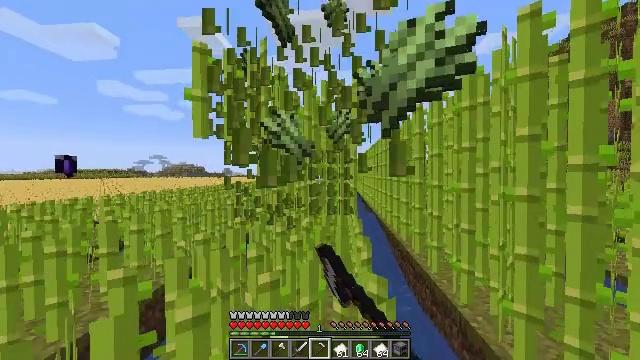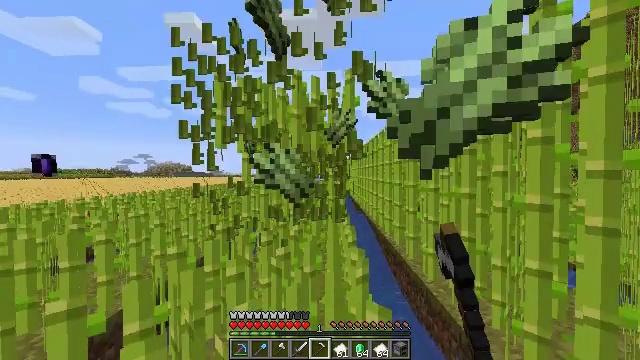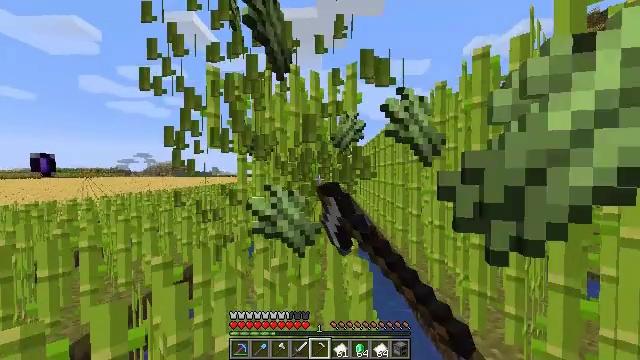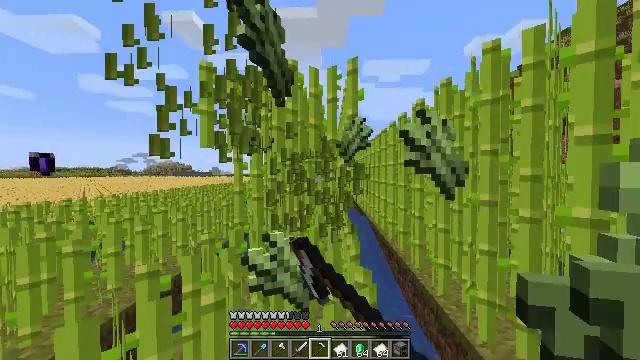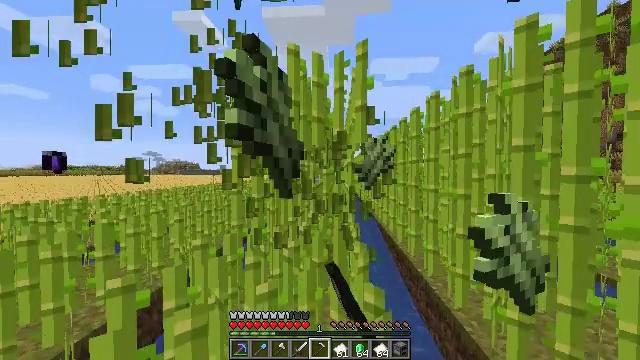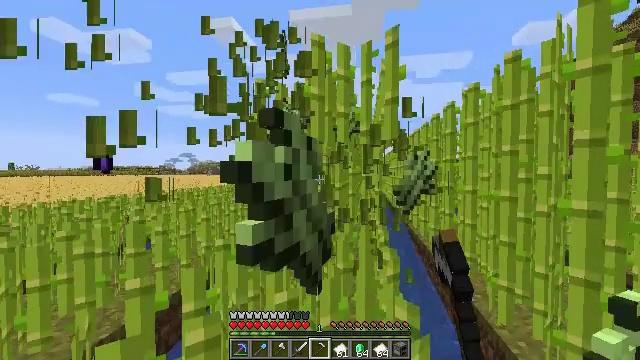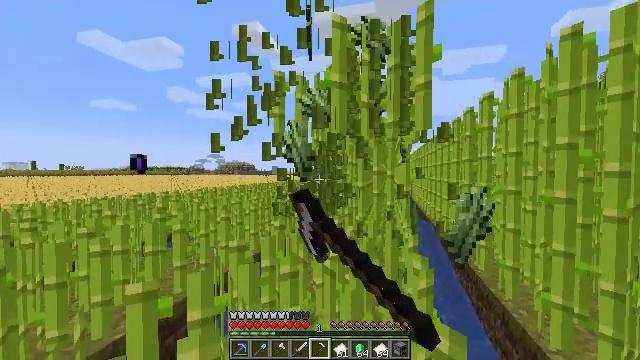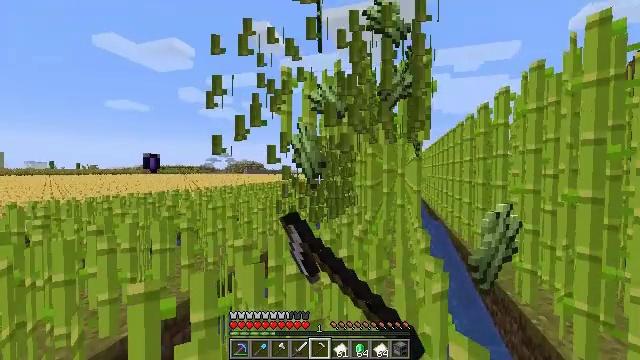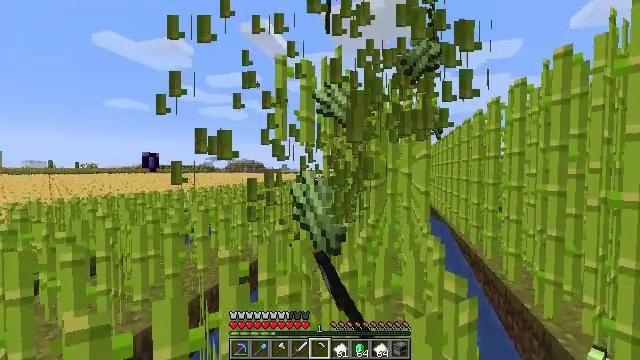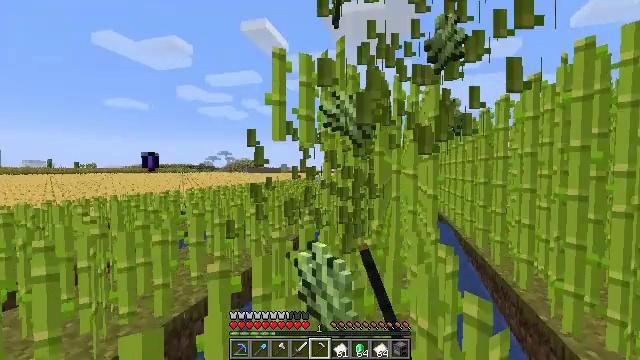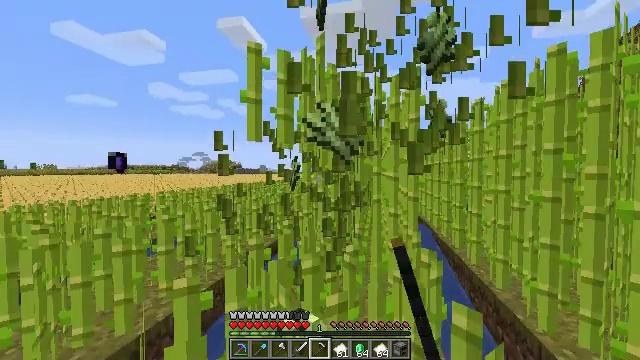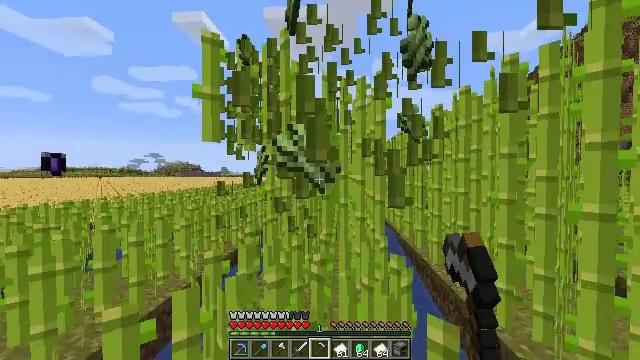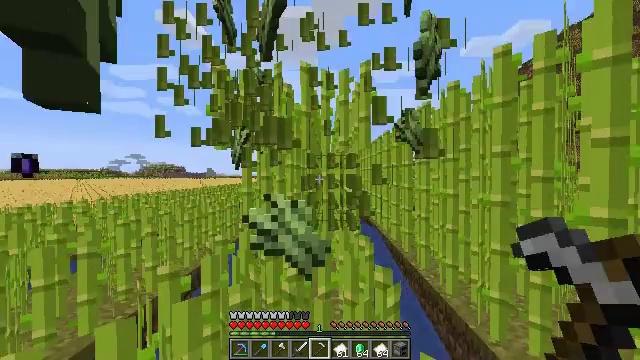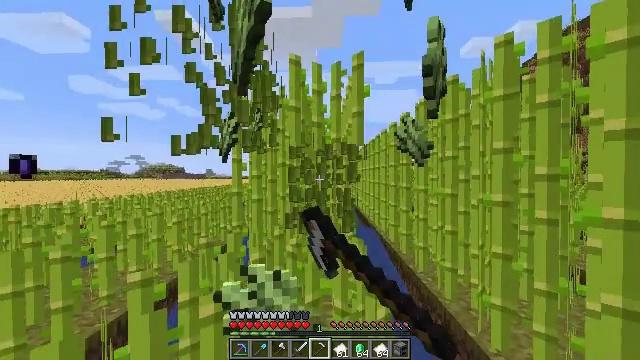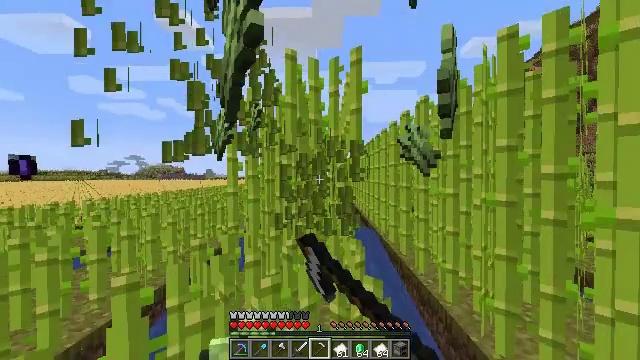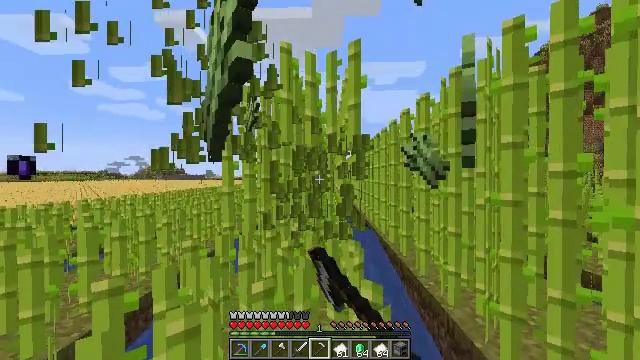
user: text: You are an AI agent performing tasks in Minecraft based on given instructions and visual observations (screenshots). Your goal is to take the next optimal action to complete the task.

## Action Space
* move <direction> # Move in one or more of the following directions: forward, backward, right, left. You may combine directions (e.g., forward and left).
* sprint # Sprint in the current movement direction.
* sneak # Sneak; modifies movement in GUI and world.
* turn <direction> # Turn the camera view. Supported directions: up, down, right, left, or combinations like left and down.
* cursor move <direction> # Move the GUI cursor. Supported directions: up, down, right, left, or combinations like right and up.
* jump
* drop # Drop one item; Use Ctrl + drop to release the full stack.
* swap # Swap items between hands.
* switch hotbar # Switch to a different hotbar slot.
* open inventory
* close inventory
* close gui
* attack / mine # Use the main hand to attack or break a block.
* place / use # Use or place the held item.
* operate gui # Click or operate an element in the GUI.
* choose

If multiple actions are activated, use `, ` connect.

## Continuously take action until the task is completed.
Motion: motion action
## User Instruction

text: Break the sugar cane.
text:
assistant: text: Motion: move forward, turn right, attack / mine
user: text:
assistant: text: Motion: move forward, attack / mine
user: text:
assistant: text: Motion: move forward, attack / mine
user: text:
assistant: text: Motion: move forward, turn left, attack / mine
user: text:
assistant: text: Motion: move forward, turn left, attack / mine
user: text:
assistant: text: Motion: move forward, turn left, attack / mine
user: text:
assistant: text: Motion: move forward, turn left, attack / mine
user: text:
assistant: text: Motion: move forward, attack / mine
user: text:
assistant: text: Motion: move forward, attack / mine
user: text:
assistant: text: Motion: move forward, turn right, attack / mine
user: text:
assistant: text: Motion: move forward and move right, turn right, attack / mine
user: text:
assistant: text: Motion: move forward and move right, turn right, attack / mine
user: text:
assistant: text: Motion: move forward and move right, attack / mine
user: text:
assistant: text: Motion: move forward, attack / mine
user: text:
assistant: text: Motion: move forward, attack / mine
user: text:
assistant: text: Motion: move forward, attack / mine
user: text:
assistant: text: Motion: move forward, turn left, attack / mine
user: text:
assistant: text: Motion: move forward, turn left, attack / mine
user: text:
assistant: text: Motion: move forward, turn left, attack / mine
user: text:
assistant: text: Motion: move forward, attack / mine
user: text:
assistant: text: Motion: move forward, attack / mine
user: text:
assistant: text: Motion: move forward, attack / mine
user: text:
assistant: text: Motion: move forward, turn right, attack / mine
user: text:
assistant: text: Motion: move forward and move right, turn right, attack / mine
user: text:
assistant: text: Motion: move forward and move right, turn right, attack / mine
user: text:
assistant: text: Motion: move forward and move right, attack / mine
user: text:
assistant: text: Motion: move forward, attack / mine
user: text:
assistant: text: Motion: move forward, attack / mine
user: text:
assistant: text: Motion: move forward, turn left, attack / mine
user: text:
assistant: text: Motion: move forward, turn left, attack / mine